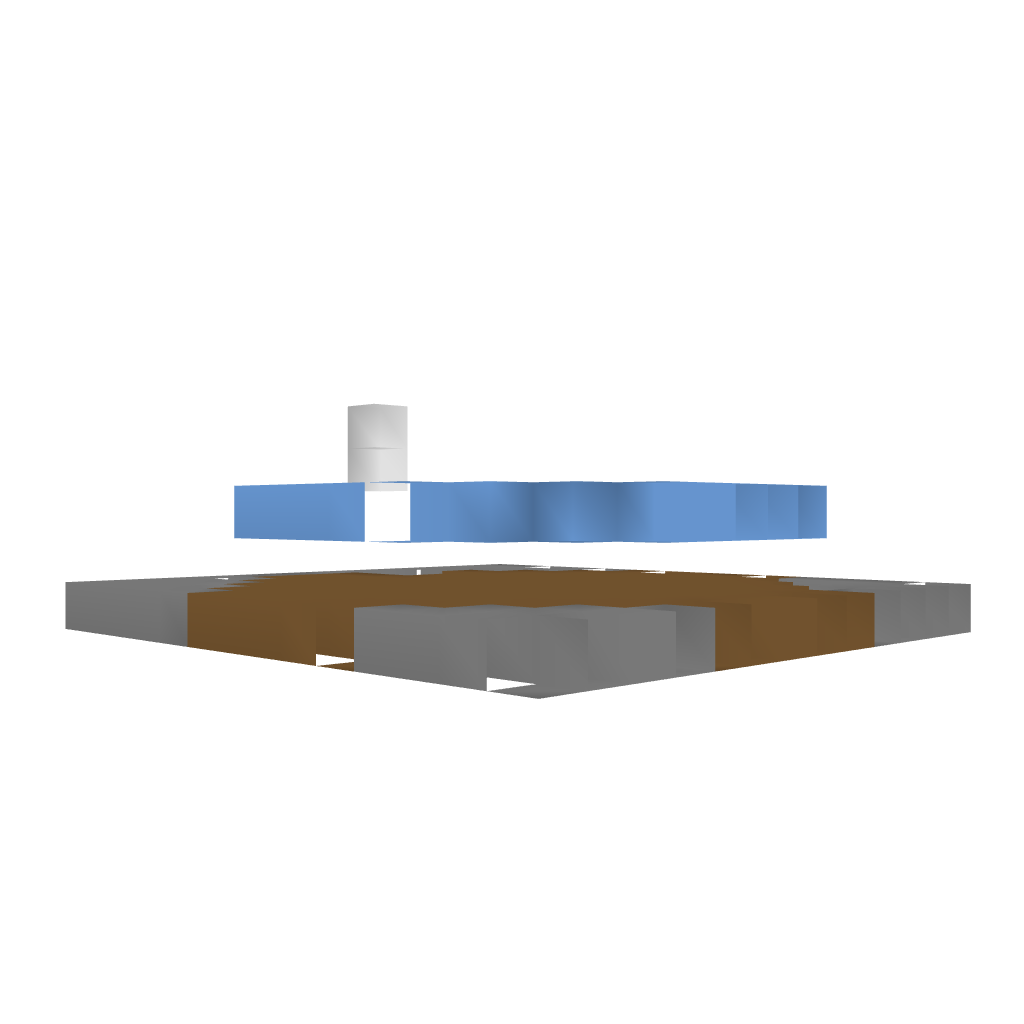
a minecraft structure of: Quartz Guard Tower bad low quality